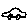
Label: car